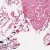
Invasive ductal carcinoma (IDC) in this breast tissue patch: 0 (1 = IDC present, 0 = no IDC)